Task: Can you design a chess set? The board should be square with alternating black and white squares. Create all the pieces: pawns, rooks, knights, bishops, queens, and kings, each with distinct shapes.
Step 1869:
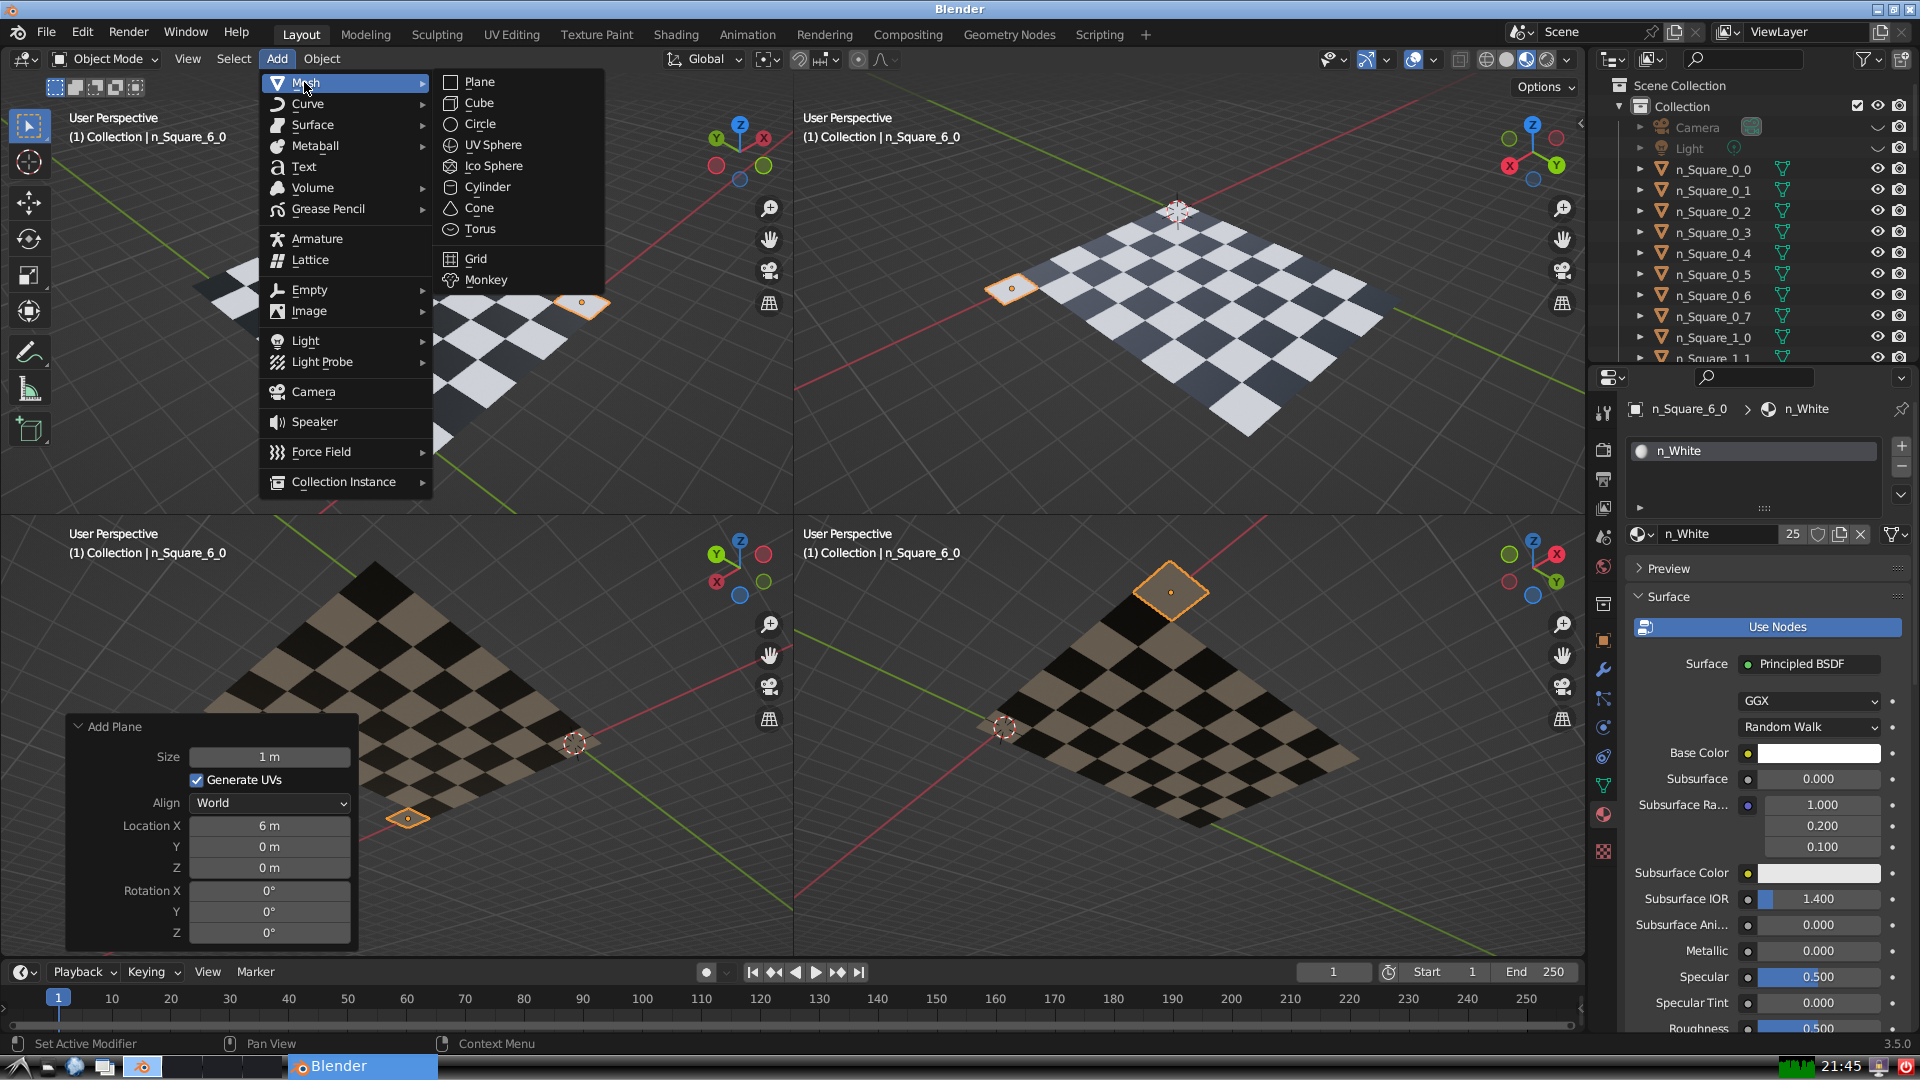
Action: {"mouse_move": [499, 79]}